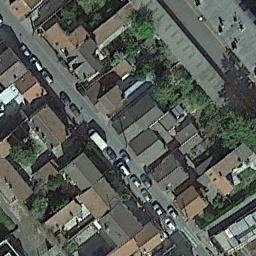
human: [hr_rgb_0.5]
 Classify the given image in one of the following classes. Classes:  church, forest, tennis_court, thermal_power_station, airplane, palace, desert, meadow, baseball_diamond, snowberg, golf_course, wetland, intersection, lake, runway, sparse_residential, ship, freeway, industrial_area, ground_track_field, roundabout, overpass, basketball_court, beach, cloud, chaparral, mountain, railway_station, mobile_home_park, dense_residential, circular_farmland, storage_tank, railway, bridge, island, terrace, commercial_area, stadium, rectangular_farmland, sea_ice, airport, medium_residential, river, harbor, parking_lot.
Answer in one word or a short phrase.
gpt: dense_residential